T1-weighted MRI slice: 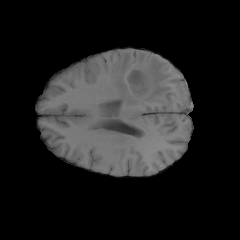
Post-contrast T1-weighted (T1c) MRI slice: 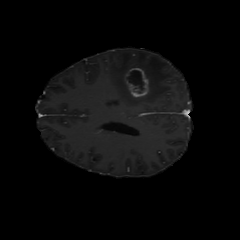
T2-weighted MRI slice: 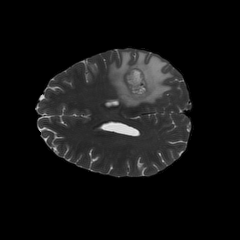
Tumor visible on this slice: yes